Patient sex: M
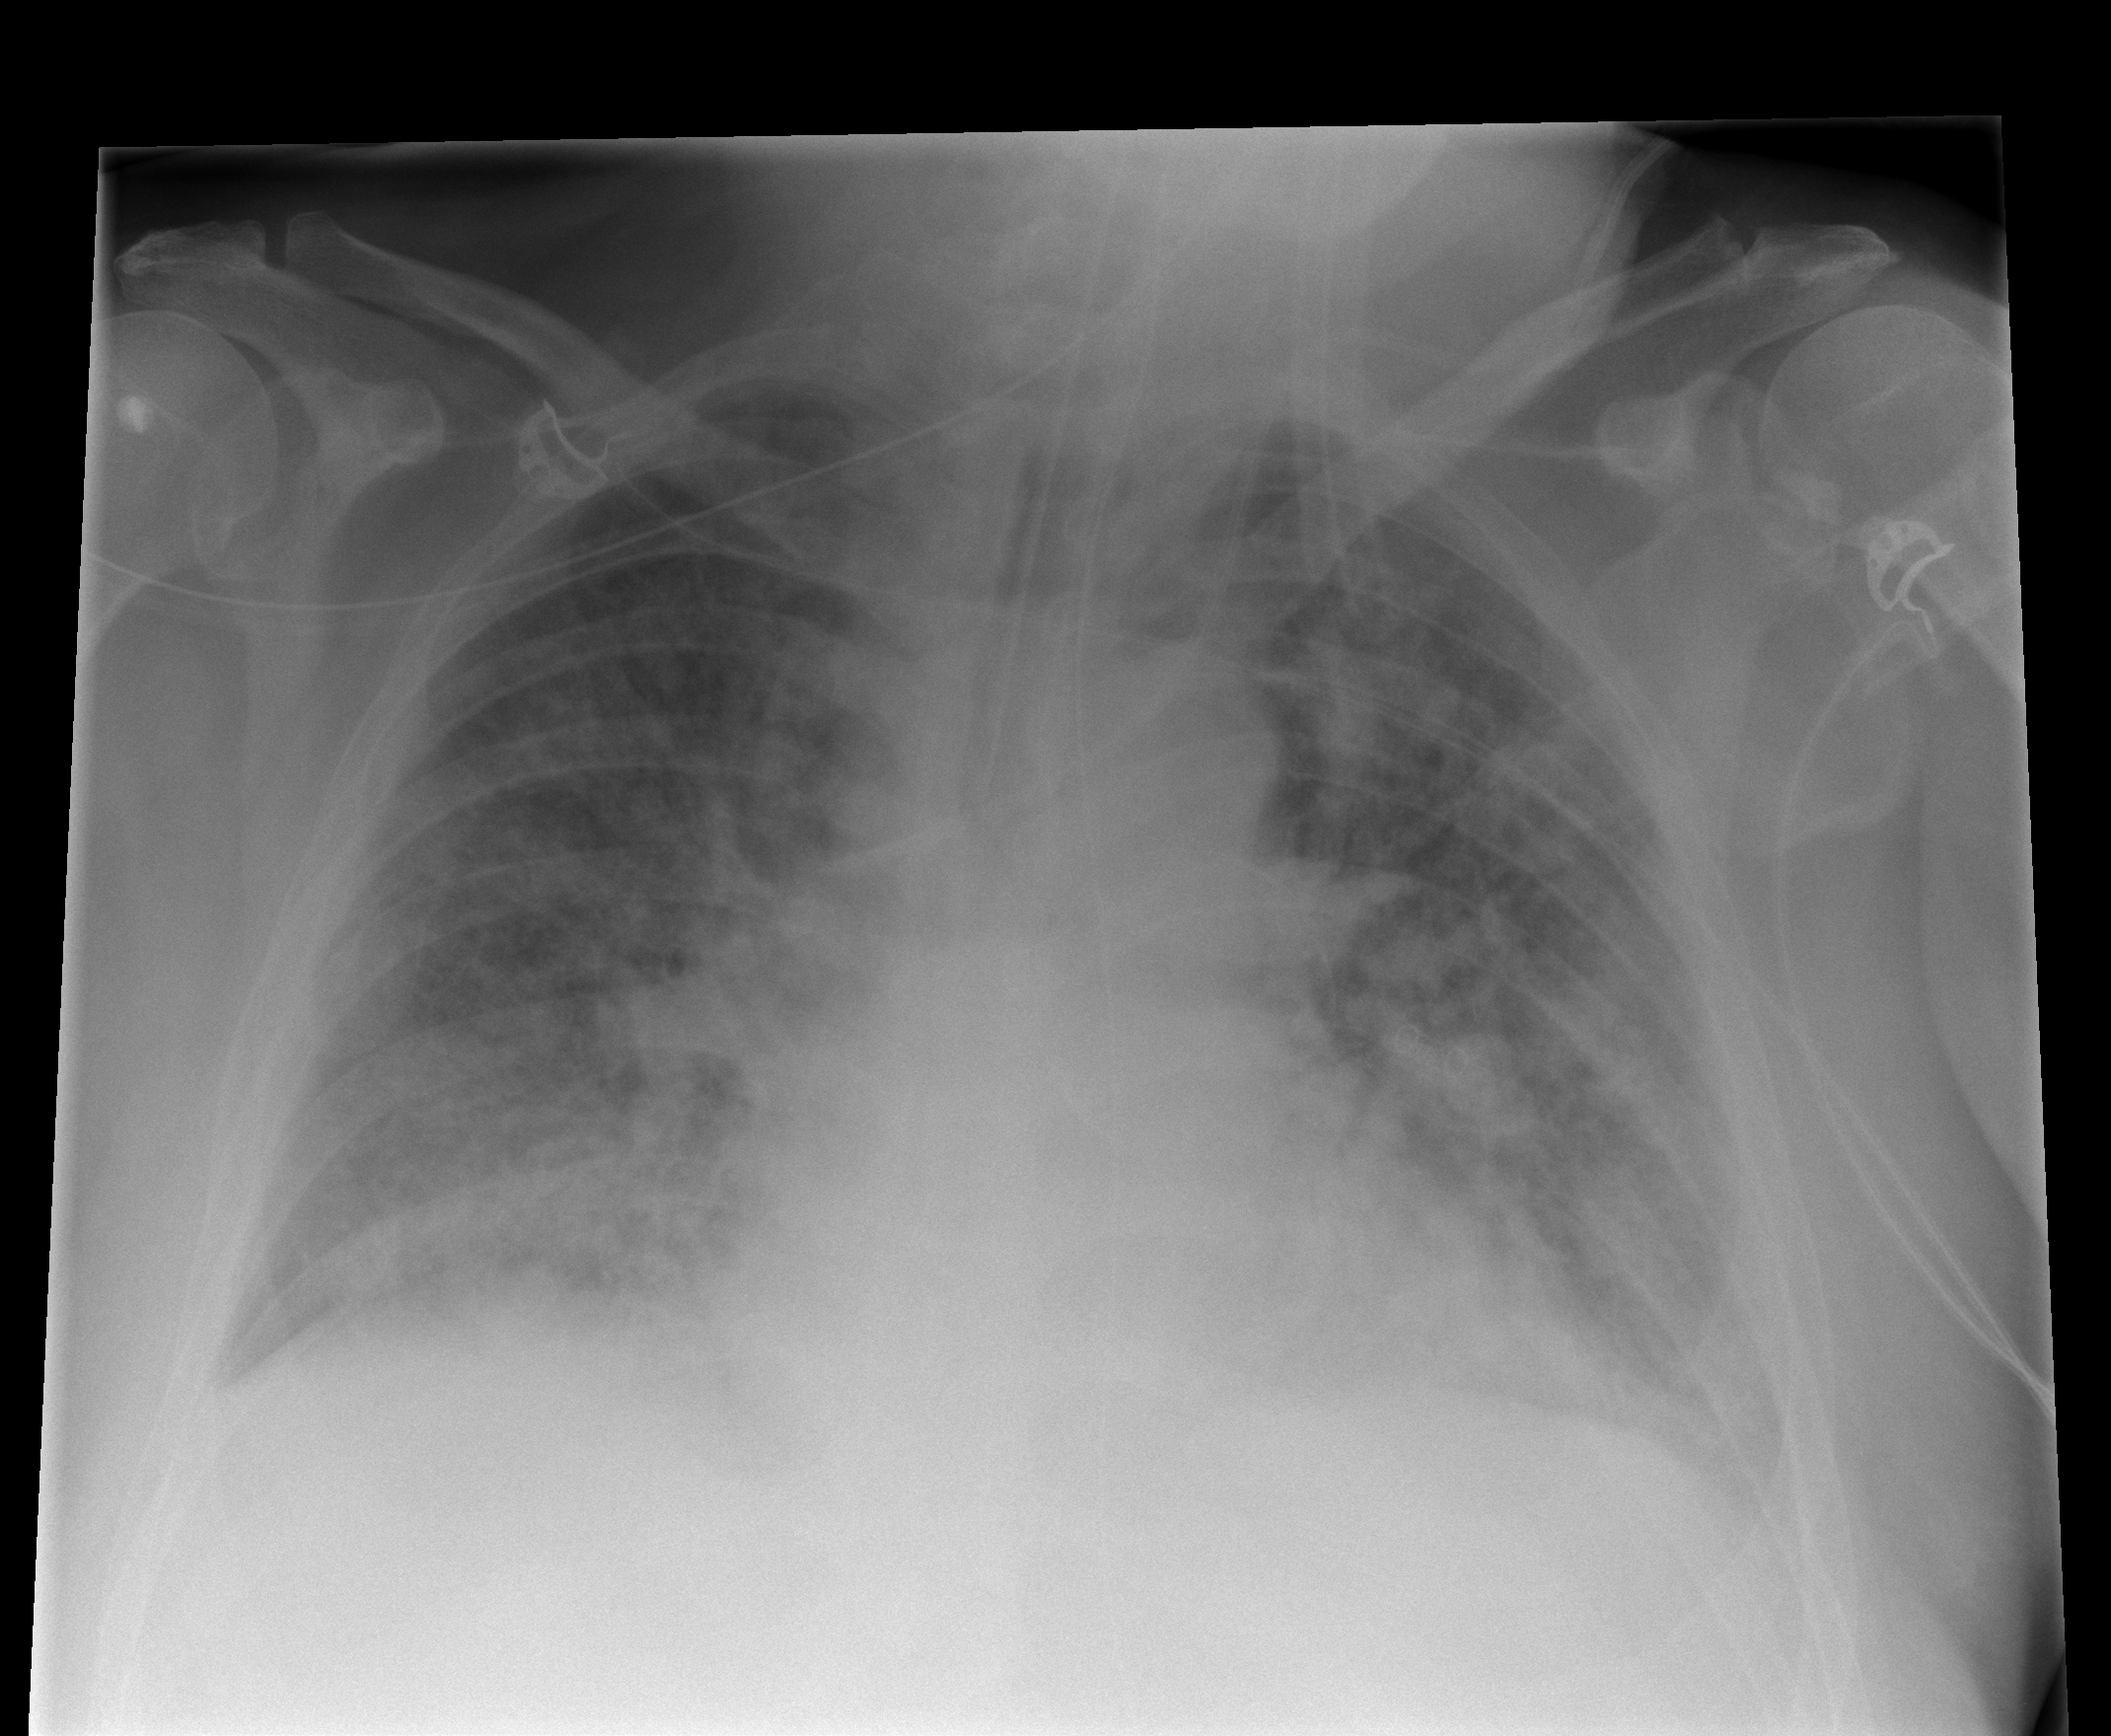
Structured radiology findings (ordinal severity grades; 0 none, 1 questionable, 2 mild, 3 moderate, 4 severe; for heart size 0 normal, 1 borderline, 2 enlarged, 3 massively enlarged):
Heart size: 1
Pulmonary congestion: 2
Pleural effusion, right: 2
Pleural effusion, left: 2
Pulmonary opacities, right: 3
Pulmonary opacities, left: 3
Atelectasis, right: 2
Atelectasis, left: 3